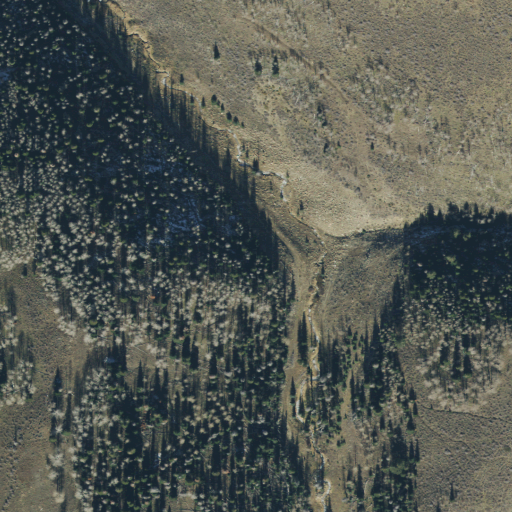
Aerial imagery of valley in Utah named Little Snider Canyon containing deciduous forest, evergreen forest, shrub, and mixed forest